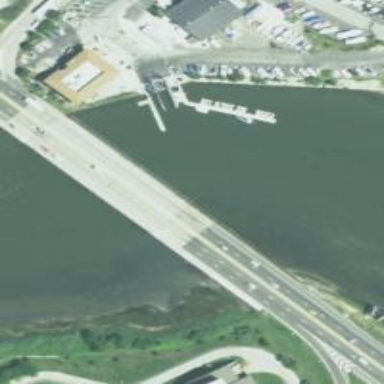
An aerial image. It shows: Pier on dock by the waterway.